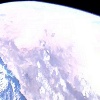
Label: sunburn